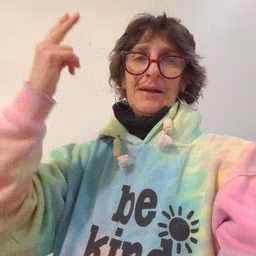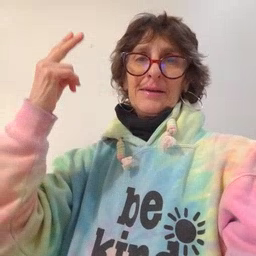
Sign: high